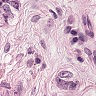
Metastatic tissue present: yes